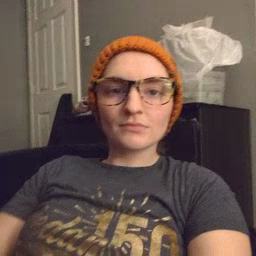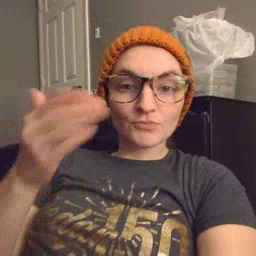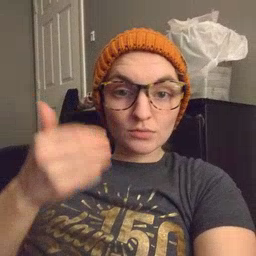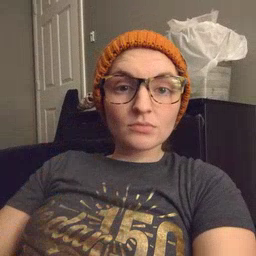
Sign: flag